Field crop: maize
Growth stage: 1
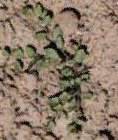
Species: convolvulus